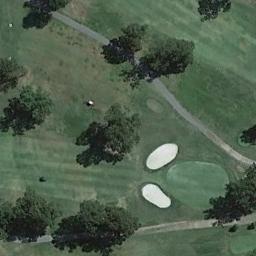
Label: golf_course